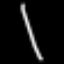
Label: line